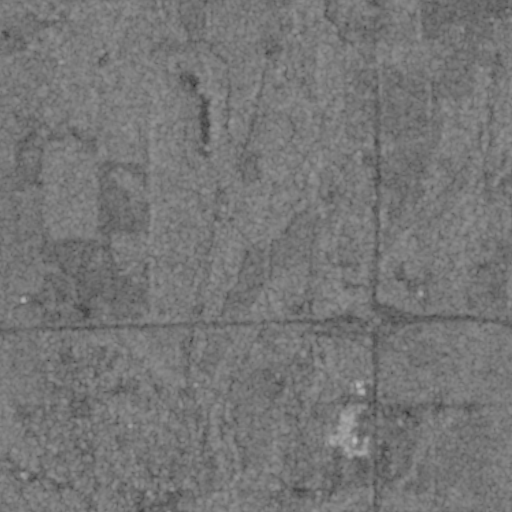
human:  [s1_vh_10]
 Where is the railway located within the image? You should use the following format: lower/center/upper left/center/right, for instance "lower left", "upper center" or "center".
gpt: The railway is located in the lower center of the image.
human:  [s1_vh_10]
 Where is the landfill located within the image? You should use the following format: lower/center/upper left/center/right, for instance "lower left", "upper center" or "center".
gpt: There is no landfill in the image.

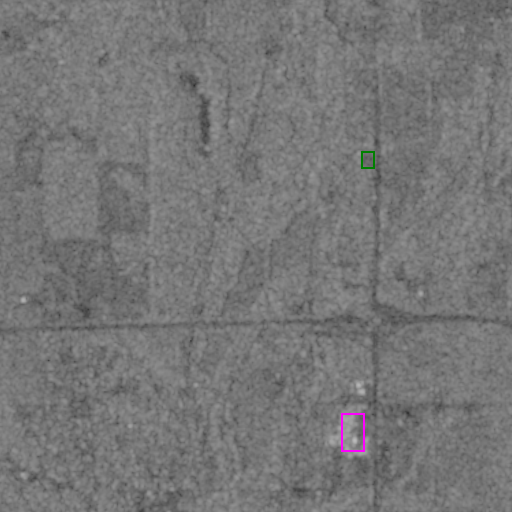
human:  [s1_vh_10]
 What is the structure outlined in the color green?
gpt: The structure outlined in green is a park.
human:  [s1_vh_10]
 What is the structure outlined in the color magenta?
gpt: The structure outlined in magenta is a building.
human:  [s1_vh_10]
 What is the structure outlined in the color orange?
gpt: There is no orange outline.